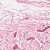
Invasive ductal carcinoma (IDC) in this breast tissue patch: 0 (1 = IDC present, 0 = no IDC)